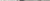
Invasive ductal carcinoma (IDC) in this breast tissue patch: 0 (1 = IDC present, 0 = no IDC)